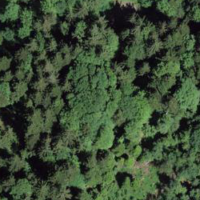
EUNIS habitat code: 44
Species observed at this site:
Lamium galeobdolon